Chest X-ray:
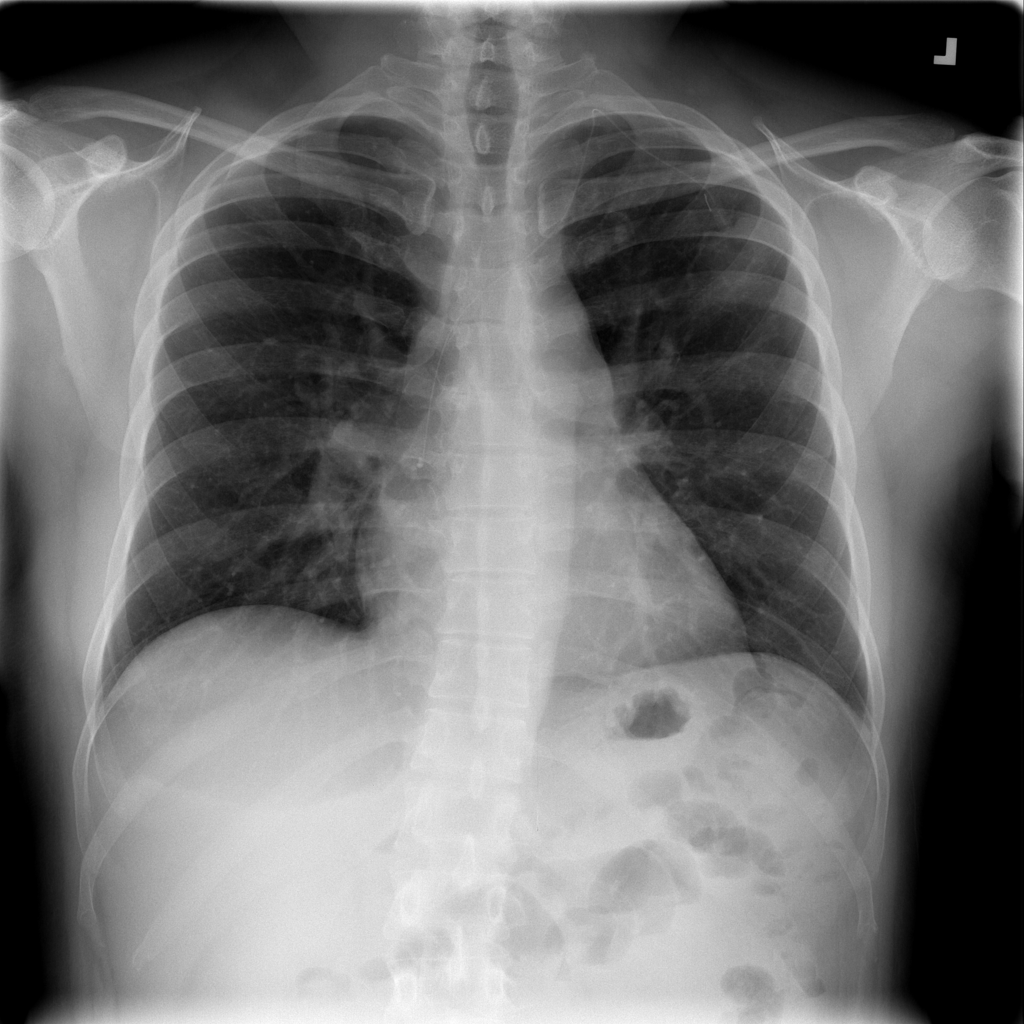
No abnormal finding: yes